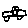
Label: car